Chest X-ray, AP view. Patient: 63 years old, sex M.
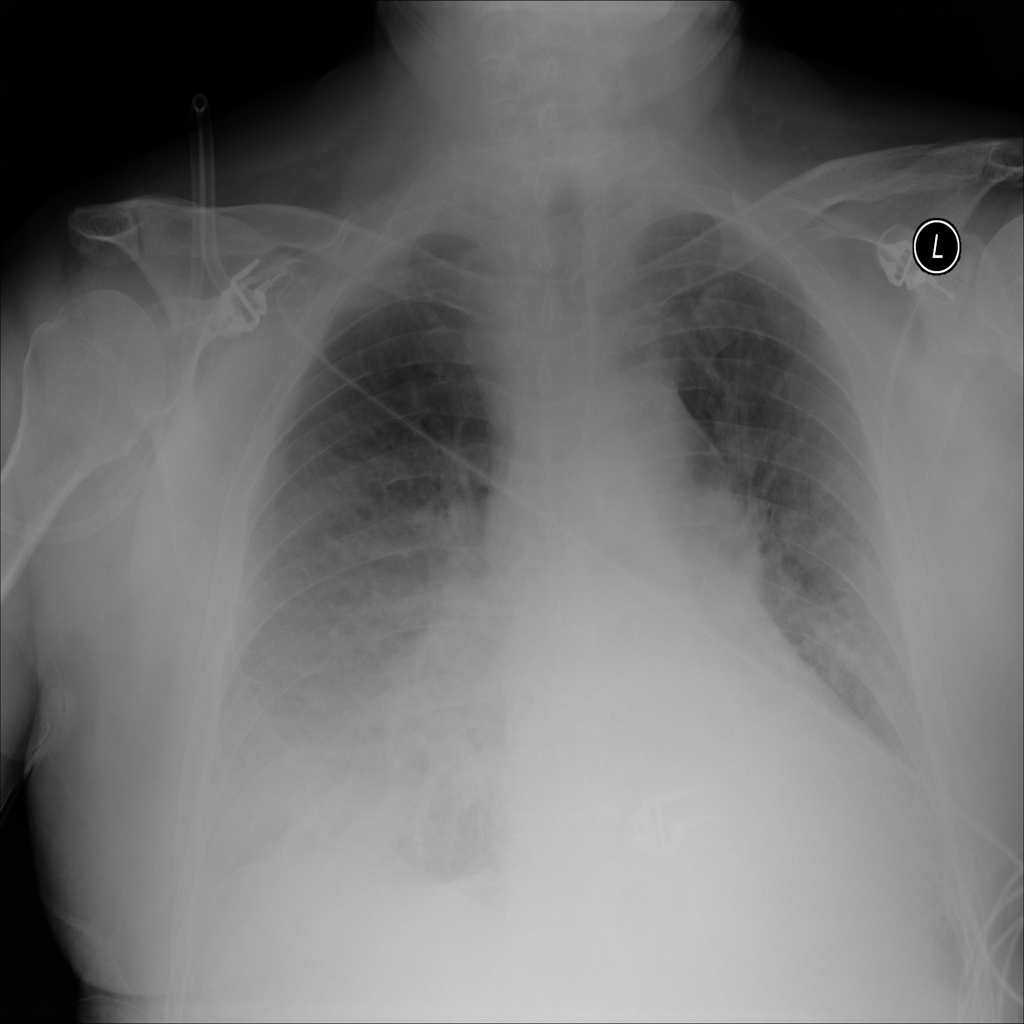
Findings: Consolidation, Effusion, Infiltration